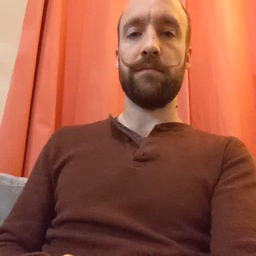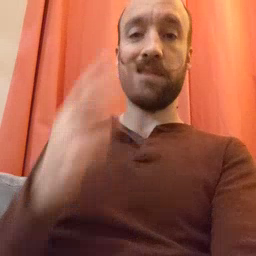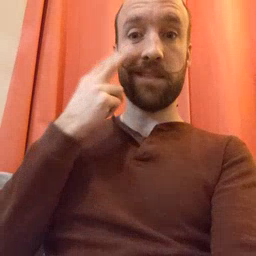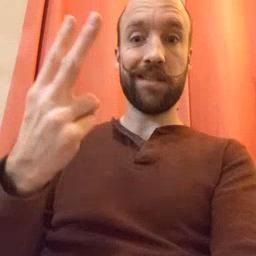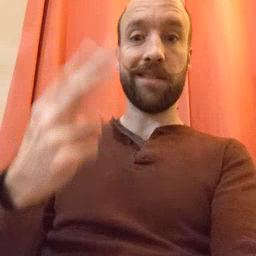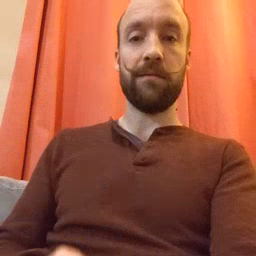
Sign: see